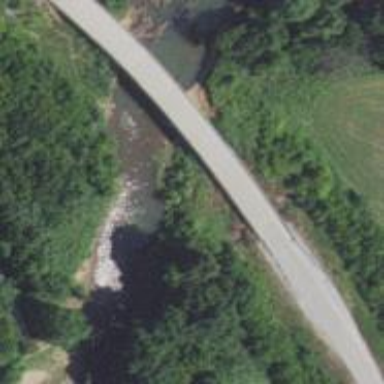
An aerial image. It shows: Unclassified road on bridge.